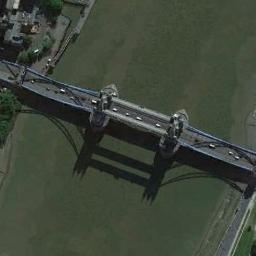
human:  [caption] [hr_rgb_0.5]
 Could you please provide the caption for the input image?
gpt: There is a bridge with some cars over the green river .

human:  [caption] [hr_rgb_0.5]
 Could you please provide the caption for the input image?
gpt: There are two parallel bridges, And the color of the water is dark green .

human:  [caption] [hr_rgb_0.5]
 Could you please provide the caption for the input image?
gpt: A bridge built on a dark green river and some buildings on one side of the river .

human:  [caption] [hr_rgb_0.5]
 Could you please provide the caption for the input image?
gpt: A bridge connects the land on both sides of the turquoise water  There are many cars and two white supports on the bridge  There are many buildings and green plants on the land .

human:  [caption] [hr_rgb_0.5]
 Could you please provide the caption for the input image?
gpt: There are many cars on the bridge .